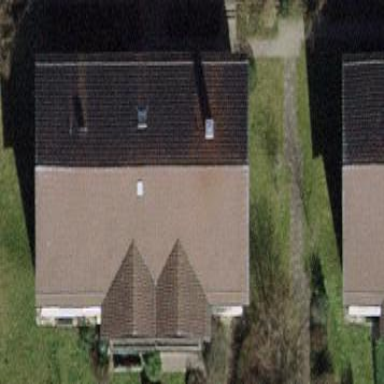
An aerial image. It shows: Building with tile roof.